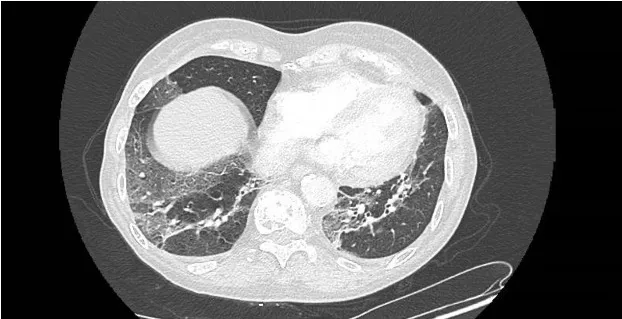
Thoracic CT-scan, showing SARS-CoV-2 pneumonia with severe involvement, affecting between 25 and 50% of the lung parenchyma, with associated atelectasis bands.
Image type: radiology (ct)